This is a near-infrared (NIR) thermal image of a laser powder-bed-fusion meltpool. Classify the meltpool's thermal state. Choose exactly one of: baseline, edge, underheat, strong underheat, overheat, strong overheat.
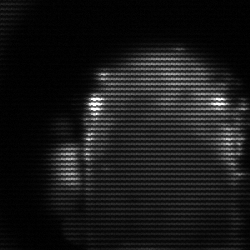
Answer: baseline